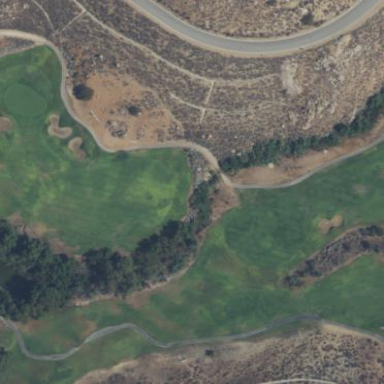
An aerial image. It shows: Area with grass used as rough in golf course.